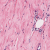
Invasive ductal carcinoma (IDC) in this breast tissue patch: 0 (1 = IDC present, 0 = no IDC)